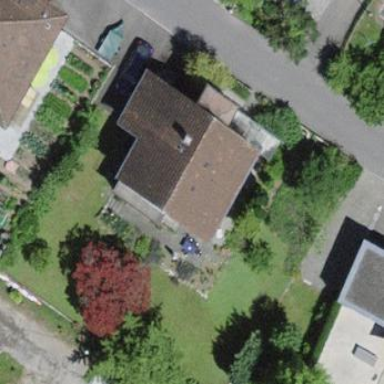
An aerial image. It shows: Gabled roof on residential building.